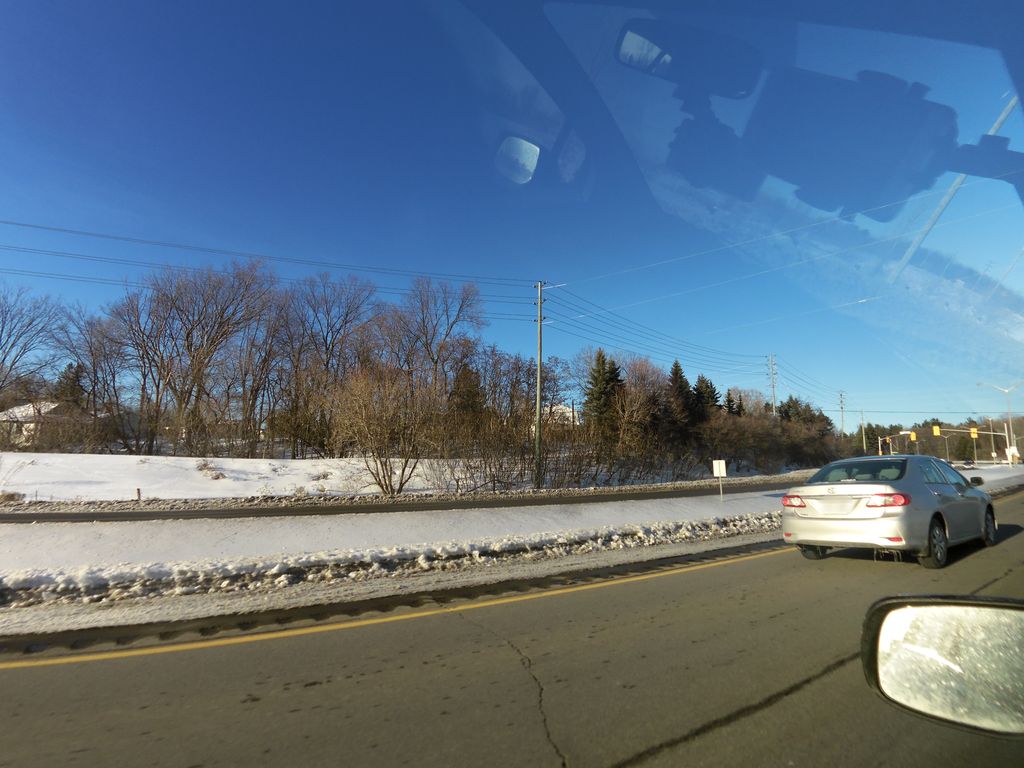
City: ottawa-gatineau